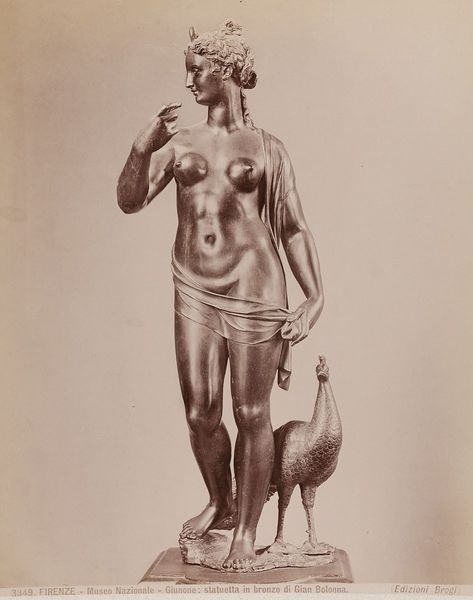
Titel: Firenze - Museo Nazionale: Giunone, statuetta in bronze di Gian Bologna
Künstler: Giacomo Brogi
Standort: Hamburg
Institution: Museum für Kunst und Gewerbe Hamburg
Schlagwörter: akt, frau, geschichte, skulptur, frauenakt, plastik, foto, fotografie, photographie, photo, juno, albumin, bildhauerkunst, lichtbild, aktdarstellung, dokumentarfotografie, weibliche, sachfotografie, bildwerke, angewandte und bildende kunst, hessische systematik, geflügel, schwarzweißpositivverfahren, silbersalzverfahren, schwarzweißfotografie, berichtende, objektstudien, sachphotographie, albuminpapier, götter